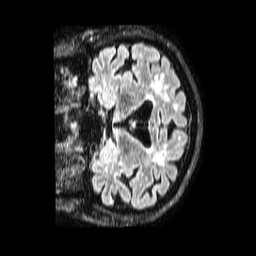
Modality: FLAIR
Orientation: coronal
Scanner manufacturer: philips
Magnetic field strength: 1.5 T
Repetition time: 4.8 s
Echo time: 0.3 s